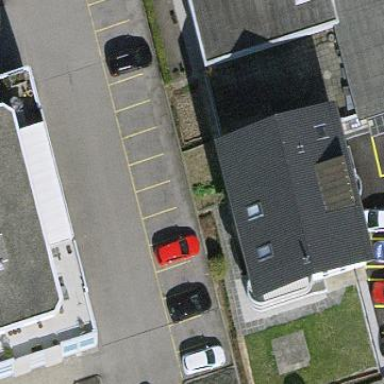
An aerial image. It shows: Parking area.